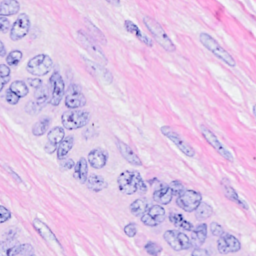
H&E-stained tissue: Breast